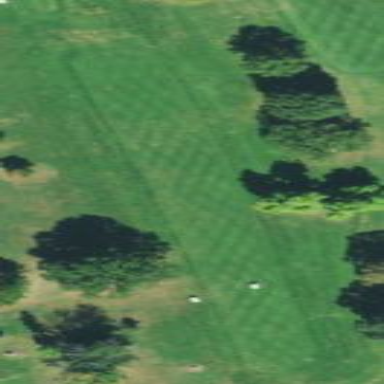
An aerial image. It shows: Golf fairway in the image.